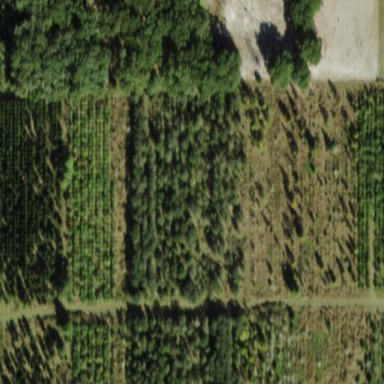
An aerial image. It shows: Plant nursery specializing in trees.